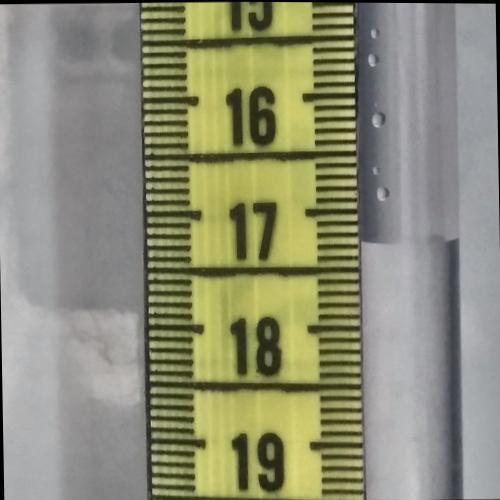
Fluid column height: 17.3 cm